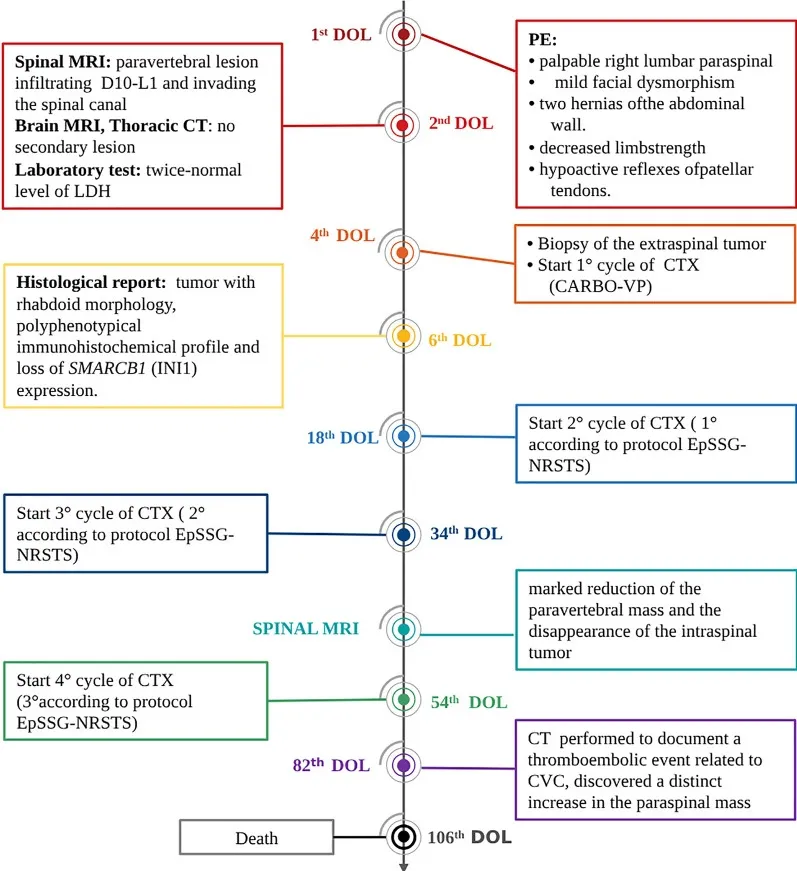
Timeline of interventions and outcomes. DOL, day of life; CTX, chemotherapy; PE, physical examination.
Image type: chart (chart)